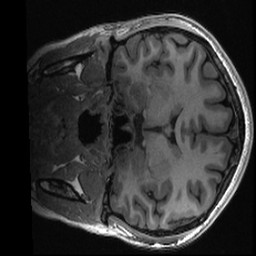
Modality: T1w
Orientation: coronal
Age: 22
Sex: female